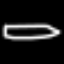
Label: pencil